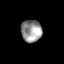
Tissue: lung
Cell type: Epithelial cells
Senescence score: 0.2372
Nuclear area (px): 455
Mean DAPI intensity: 147.156